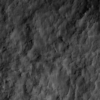
Label: not_dusty